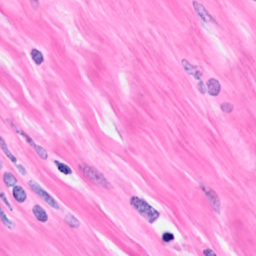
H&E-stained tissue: Breast